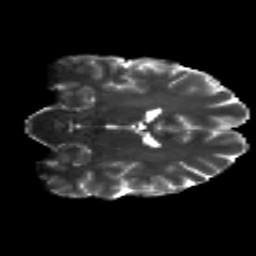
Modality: T2w
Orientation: coronal
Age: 26
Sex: male
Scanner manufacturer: siemens
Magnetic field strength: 3 T
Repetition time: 8.8 s
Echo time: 0.085 s